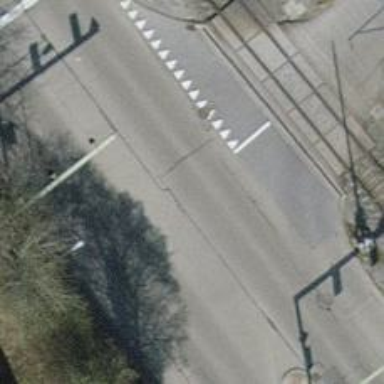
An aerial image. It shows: Primary highway with asphalt surface and designated cycle lane.